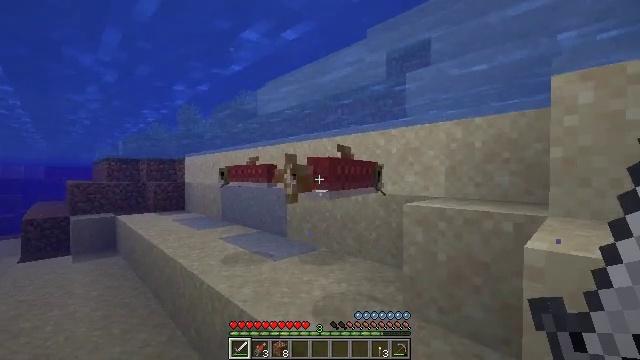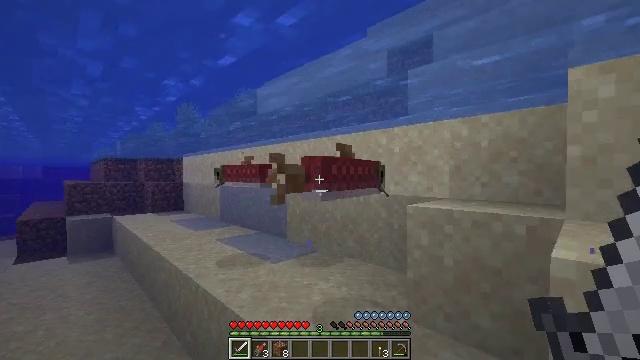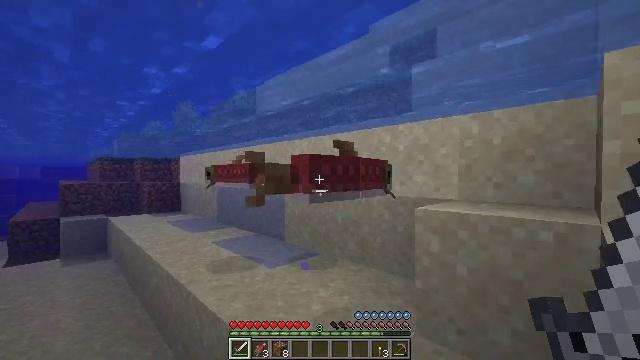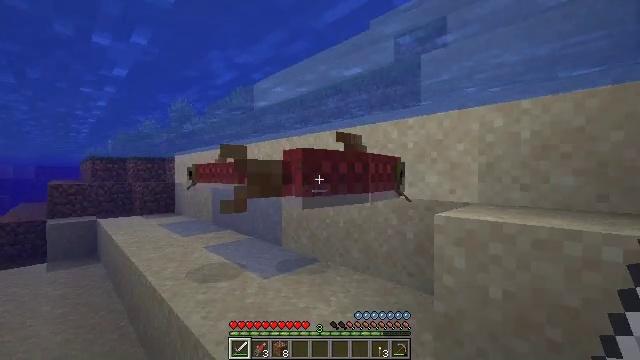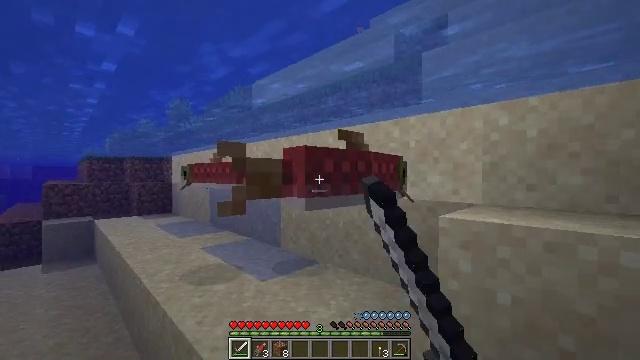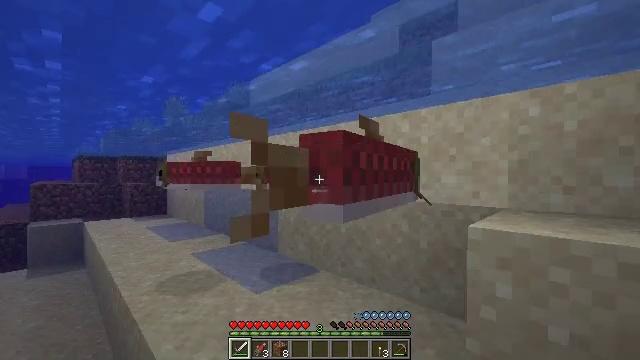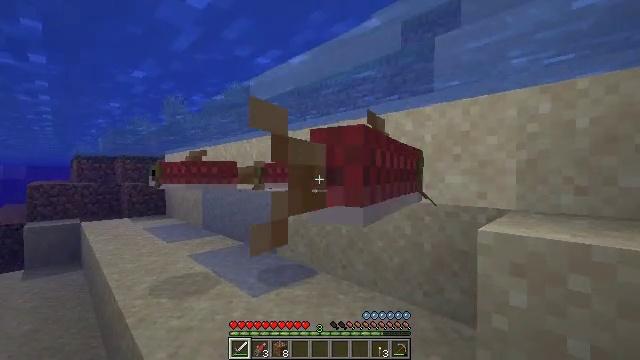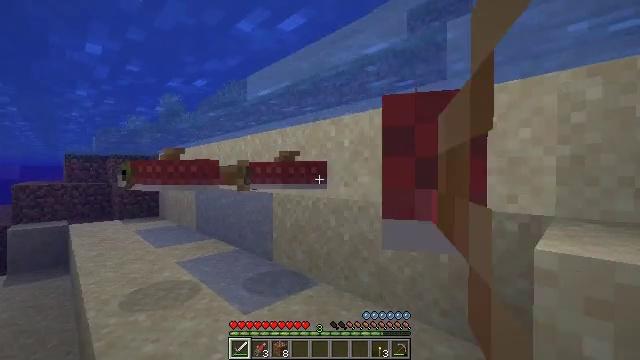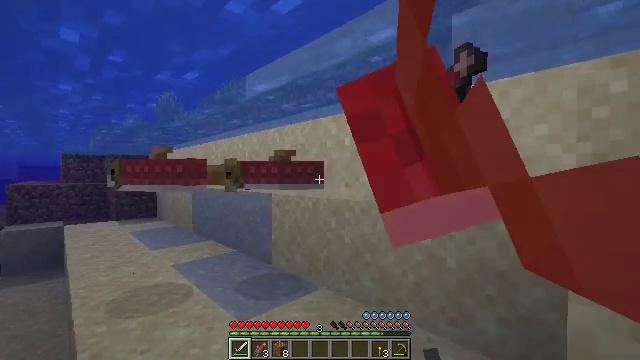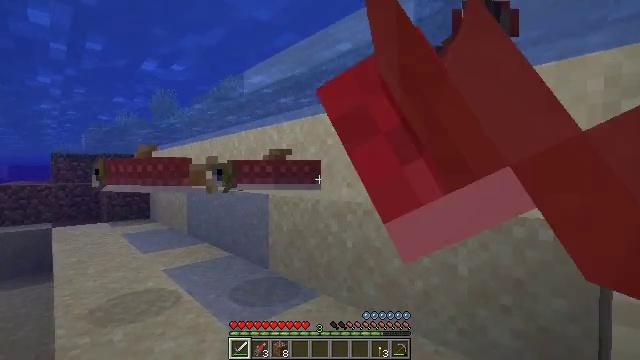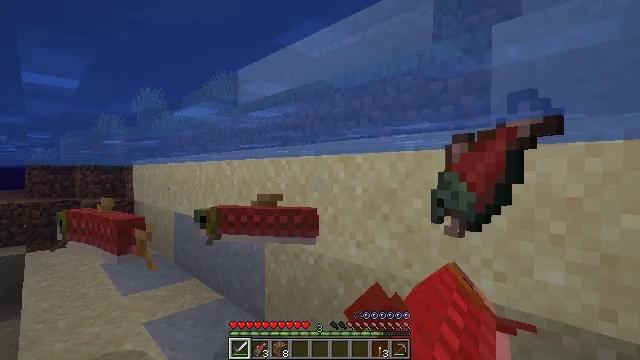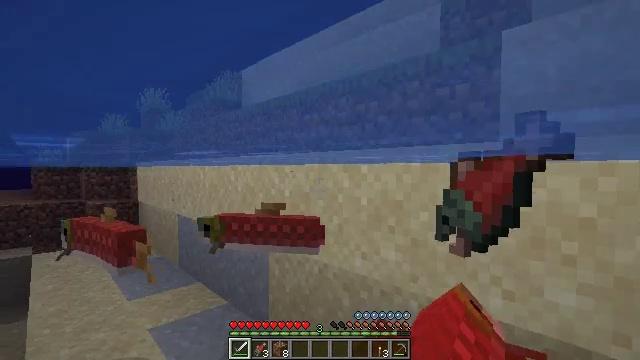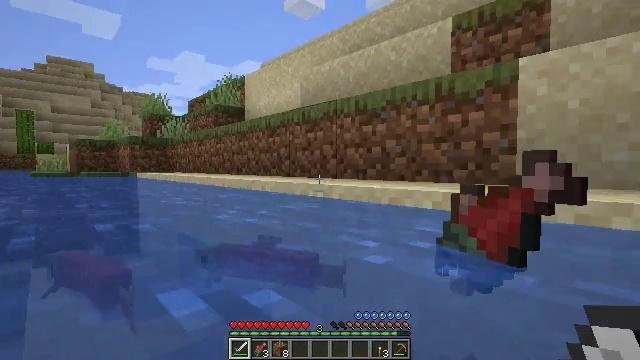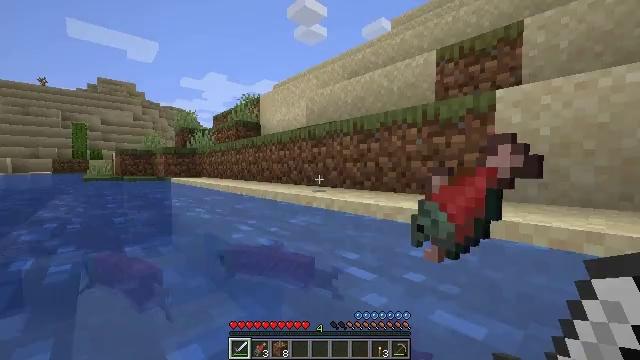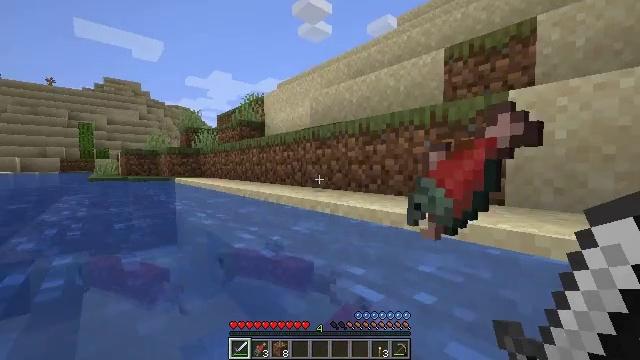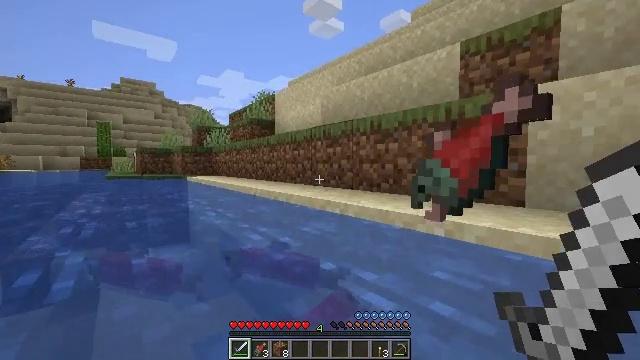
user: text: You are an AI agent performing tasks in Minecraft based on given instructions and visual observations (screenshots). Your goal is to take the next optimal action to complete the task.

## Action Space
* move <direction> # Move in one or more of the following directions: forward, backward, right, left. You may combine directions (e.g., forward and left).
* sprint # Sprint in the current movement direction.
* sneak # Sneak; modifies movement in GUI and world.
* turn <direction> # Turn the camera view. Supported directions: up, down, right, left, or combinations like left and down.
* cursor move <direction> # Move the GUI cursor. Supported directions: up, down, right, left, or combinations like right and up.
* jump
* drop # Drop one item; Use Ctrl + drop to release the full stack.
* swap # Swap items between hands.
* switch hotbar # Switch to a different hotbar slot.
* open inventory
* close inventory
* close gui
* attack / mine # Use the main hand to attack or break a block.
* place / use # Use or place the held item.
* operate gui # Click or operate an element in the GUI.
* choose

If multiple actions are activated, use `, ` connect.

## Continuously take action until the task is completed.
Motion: motion action
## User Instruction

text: Hunt a salmon.
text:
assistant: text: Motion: move forward
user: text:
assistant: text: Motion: move forward
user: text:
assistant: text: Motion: move forward, attack / mine
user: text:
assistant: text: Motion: move forward, attack / mine
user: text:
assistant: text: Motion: move forward, attack / mine
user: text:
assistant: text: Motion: move forward
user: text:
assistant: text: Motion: move forward
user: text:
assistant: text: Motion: no_op
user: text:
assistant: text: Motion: no_op
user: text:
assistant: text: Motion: no_op
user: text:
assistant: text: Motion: no_op
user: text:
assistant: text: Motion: no_op
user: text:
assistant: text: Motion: no_op
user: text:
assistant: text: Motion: turn left
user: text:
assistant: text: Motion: turn left
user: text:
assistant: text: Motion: turn left and down
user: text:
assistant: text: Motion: turn left and down
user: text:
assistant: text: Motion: turn left and down
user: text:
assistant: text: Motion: turn left and down
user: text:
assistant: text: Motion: move forward, turn left and down
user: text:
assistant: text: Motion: move forward, turn left and down
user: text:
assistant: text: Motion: move forward
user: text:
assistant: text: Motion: move forward
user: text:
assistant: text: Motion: move forward
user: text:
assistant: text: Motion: move forward, turn left
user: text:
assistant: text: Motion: move forward, turn left
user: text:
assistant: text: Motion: move forward, turn left
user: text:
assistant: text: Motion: move forward, turn left
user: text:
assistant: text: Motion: move forward, turn left and down
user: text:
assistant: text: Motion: move forward, turn left